Field crop: maize
Growth stage: 2
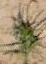
Species: salsola